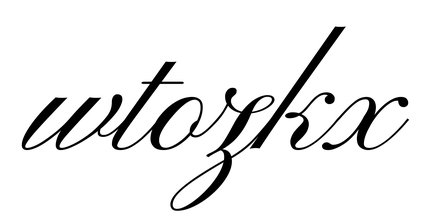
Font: PinyonScript-Regular